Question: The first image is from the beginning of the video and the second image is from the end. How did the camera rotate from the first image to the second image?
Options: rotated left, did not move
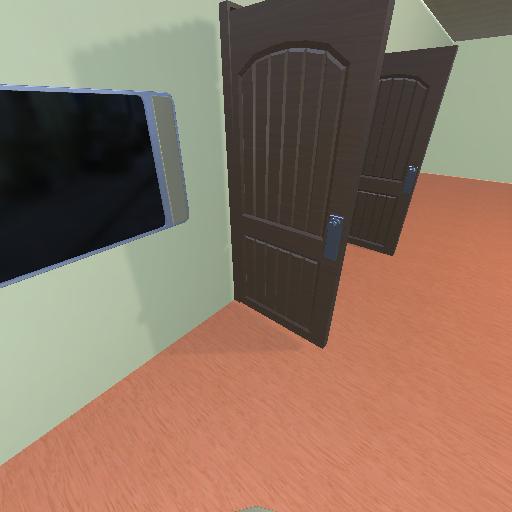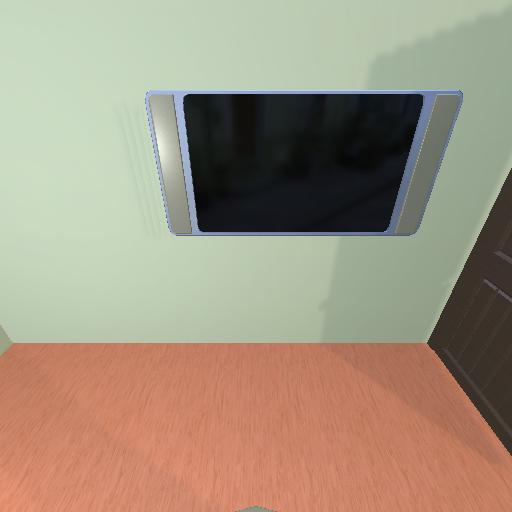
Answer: rotated left